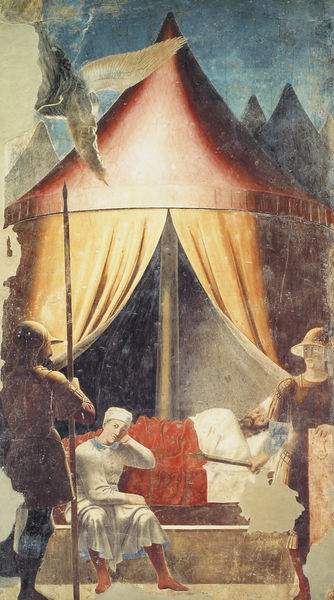
Titel: Ausmalung der Chorkapelle von S. Francesco in Arezzo
Künstler: Bicci di Lorenzo
Standort: Arezzo, S. Francesco, Chorkapelle (EU - I - Toskana)
Schlagwörter: blau, flügel, himmel, mann, vogel, sitzen, licht, männer, nacht, orange, weiss, rot, bart, arm, taube, tod, tot, vollbart, vorhang, wache, decke, rosa, liegen, bank, kissen, lanze, bett, stufe, pfosten, strümpfe, krank, soldat, helm, stiefel, kranker, traube, zelt, lager